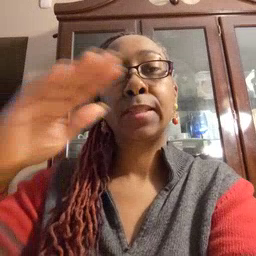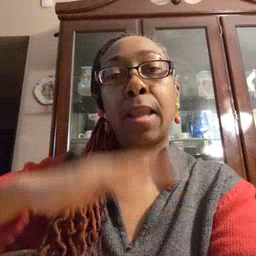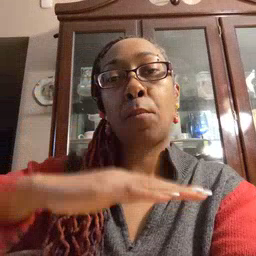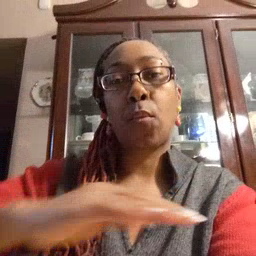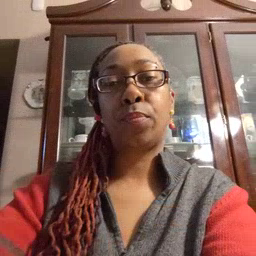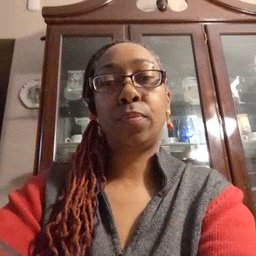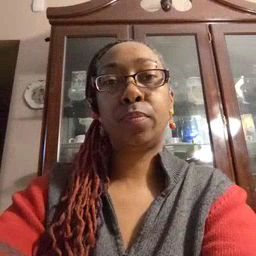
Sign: table